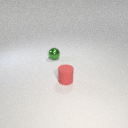
small red rubber cylinder in front of small green metal sphere